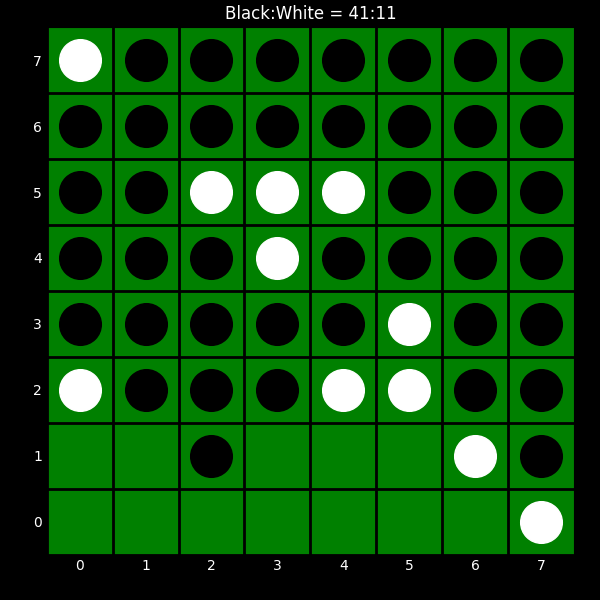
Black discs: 41
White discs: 11